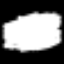
Label: airplane